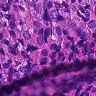
Metastatic tissue present: yes